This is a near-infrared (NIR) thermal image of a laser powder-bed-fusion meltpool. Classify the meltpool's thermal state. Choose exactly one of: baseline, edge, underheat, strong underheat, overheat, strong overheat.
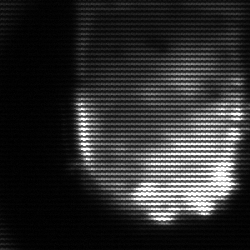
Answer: baseline